Aerial crown-view tile of a tropical tree (Barro Colorado Island, Panama), acquired 20250915:
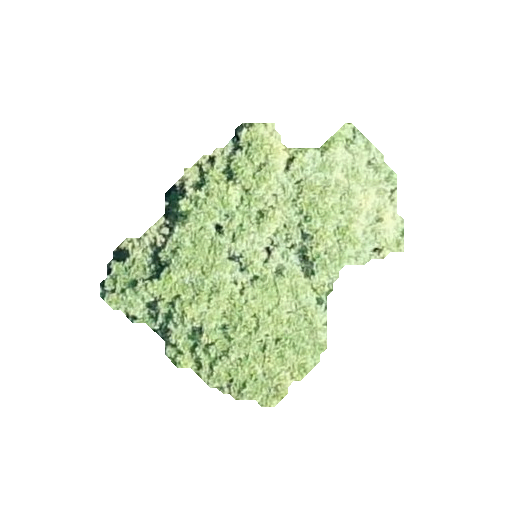
Species: Tabebuia rosea
GBIF accepted scientific name: Tabebuia rosea
Crown area: 74.135 m²